Question: I've tried using an [Embed] tag in my flash ActionScript file for the first time.
'''
[Embed (source="../art/room.dae", mimeType="application/octet-stream")]
'''
When I tried to run, Flash posted a warning:

I downloaded the latest Flex SDK from adobe and pointed the path there, but it still has no effect. I then did some searching which said I should just press the Update Library Path button and everything would work, but this is having no effect for me. (Although I'm not entirely sure that the path I'm using is the correct one - I didn't write it down before trying the downloaded SDK).
Any idea how to get this to work?
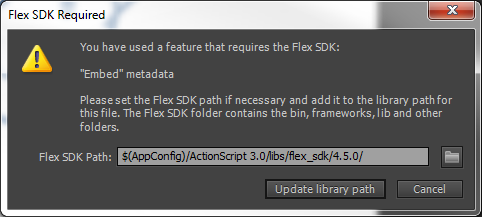
Answer: You can try installing a Flex SDK by using the very comfortable <URL>.
However usually Flash Builder or Flash Develop are used to develop Flex applications (in ActionScript and MXML) - and not Flash Professional IDE.
If you try to use Flex components from Flash Professional IDE - most likely they won't work.